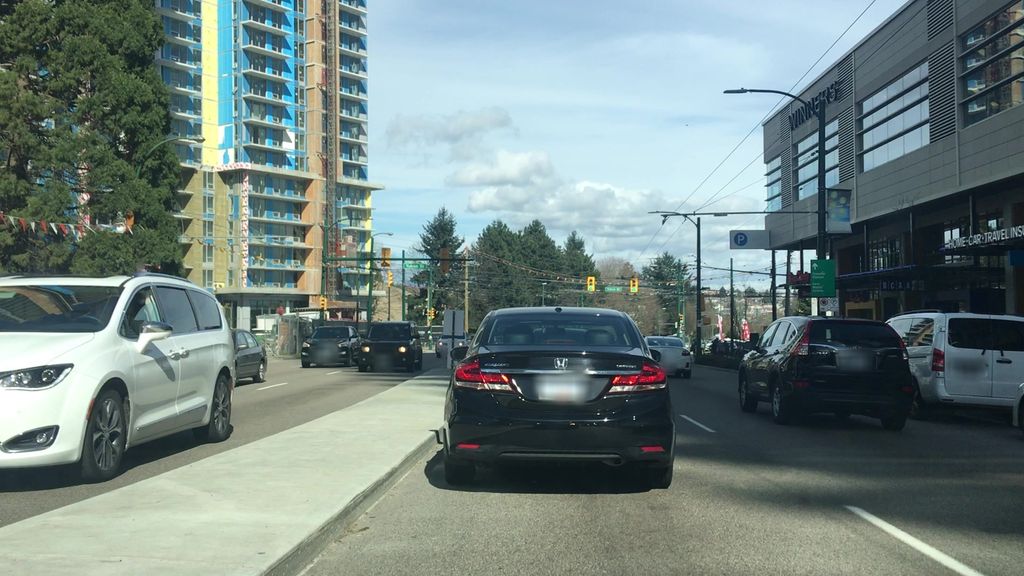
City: vancouver